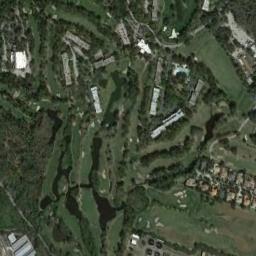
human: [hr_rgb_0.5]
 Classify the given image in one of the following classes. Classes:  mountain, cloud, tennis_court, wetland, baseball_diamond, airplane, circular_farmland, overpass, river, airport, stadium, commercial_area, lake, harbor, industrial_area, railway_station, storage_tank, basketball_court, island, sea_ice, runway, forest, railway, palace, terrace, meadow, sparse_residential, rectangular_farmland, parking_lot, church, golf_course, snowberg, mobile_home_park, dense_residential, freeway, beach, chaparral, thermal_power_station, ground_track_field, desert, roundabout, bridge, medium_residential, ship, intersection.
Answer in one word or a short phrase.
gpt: golf_course